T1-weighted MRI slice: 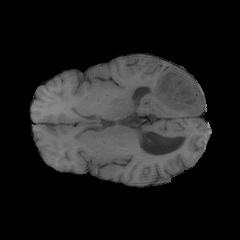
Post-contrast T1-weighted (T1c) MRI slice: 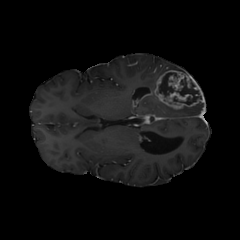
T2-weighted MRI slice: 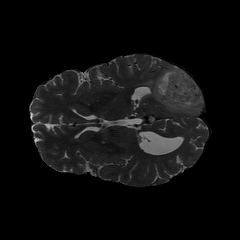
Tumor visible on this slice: yes